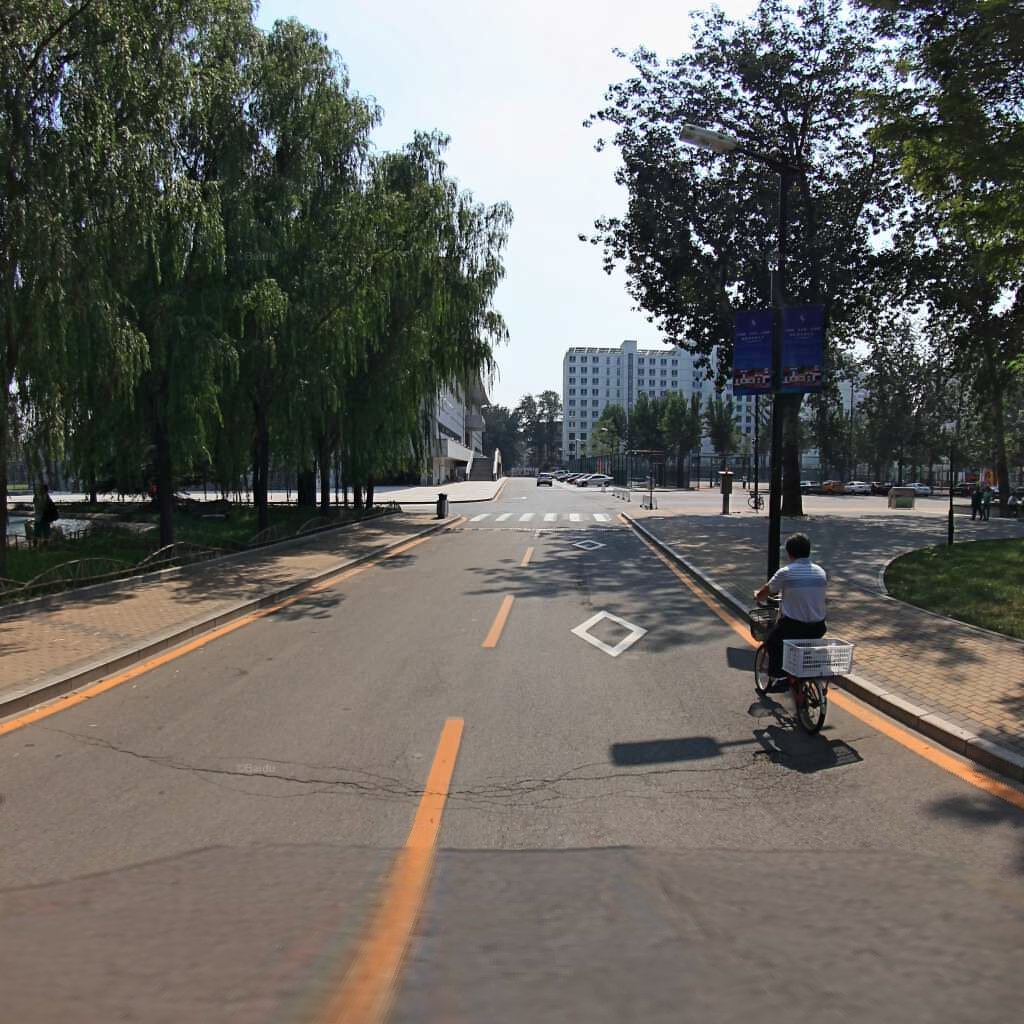
Region: Haidian
Road damage annotations: alligator crack, pothole